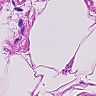
Metastatic tissue present: no